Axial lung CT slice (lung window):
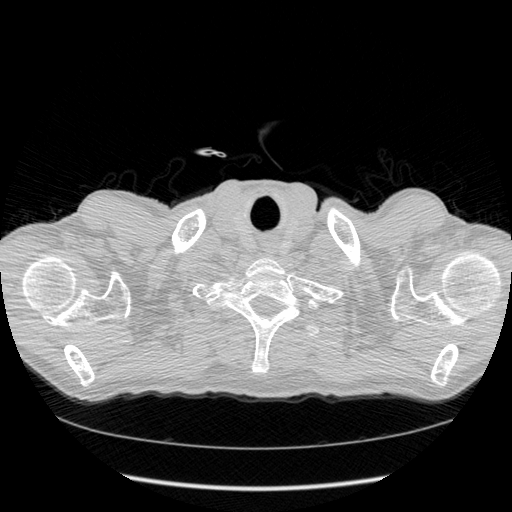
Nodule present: no